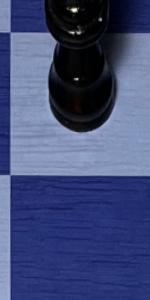
Label: Empty